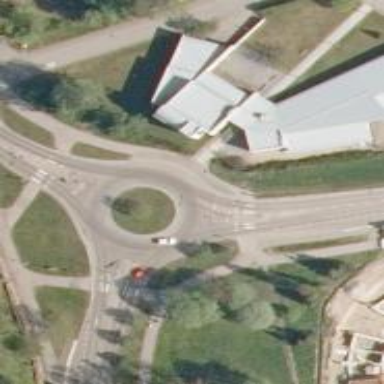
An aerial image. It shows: Asphalt road that is secondary route leading to roundabout.